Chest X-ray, PA view. Patient: 45 years old, sex M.
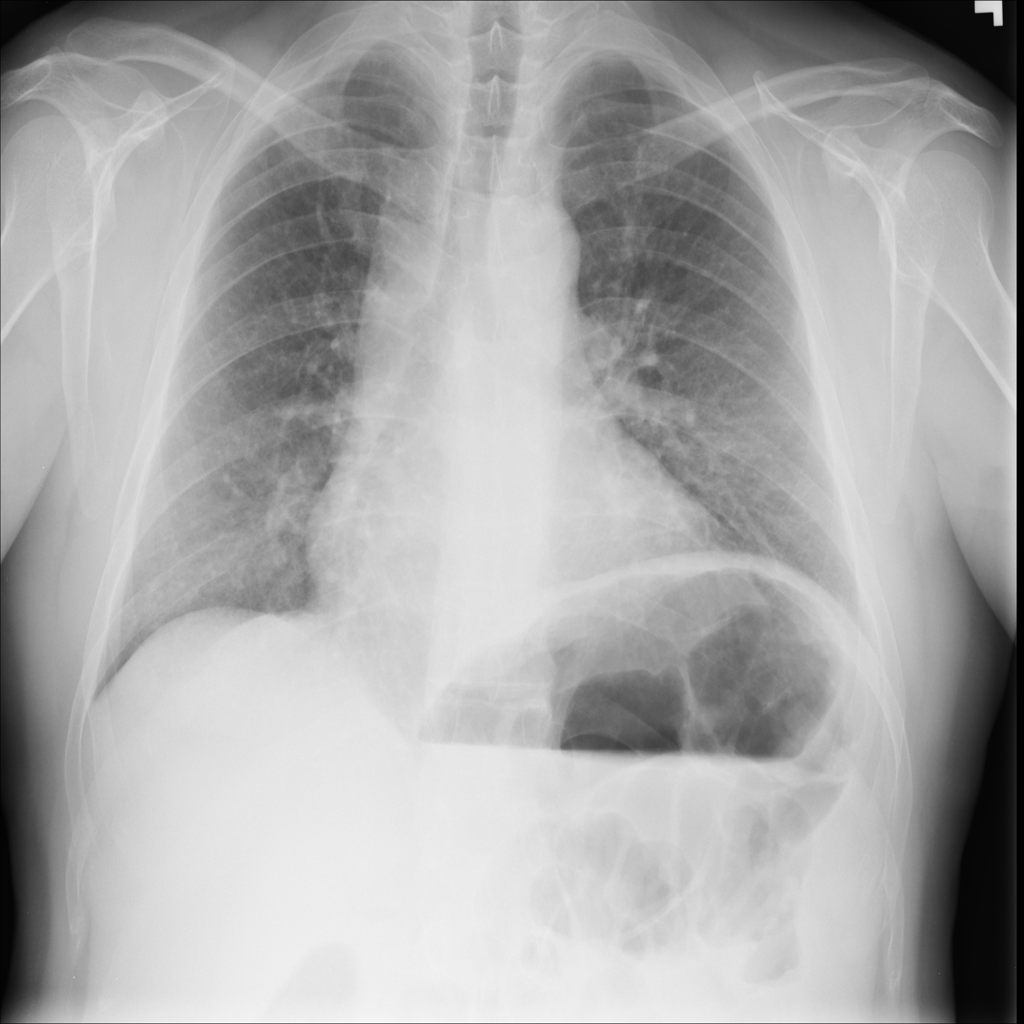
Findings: No Finding